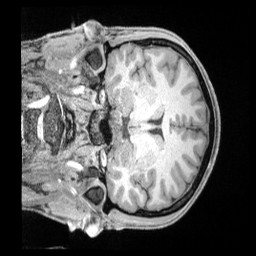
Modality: T1w
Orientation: coronal
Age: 34
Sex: male
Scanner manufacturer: siemens
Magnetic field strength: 3 T
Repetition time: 2 s
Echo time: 0.00211 s